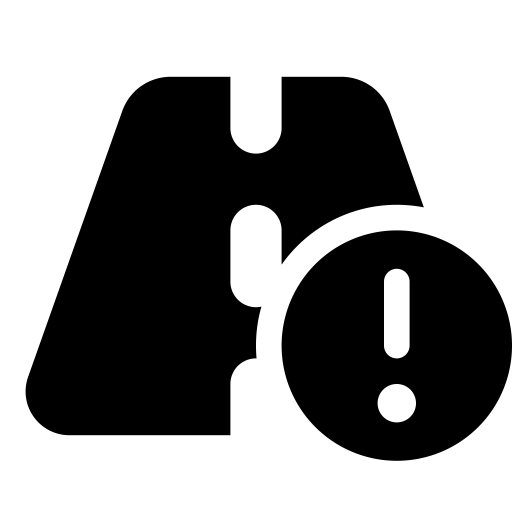
Tags: icon, FontAwesome, fa-icon, solid, road, circle, exclamation